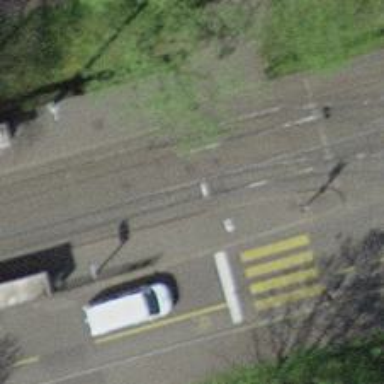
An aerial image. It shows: Tram stop with public transport stop position.